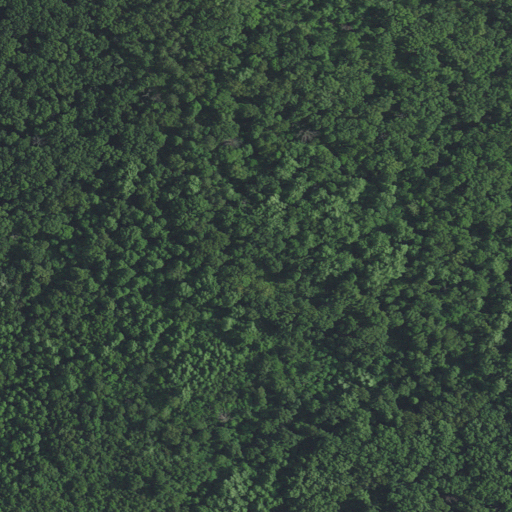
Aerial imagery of ridge(s) in Indiana named Kuntz Ridge containing deciduous forest and mixed forest